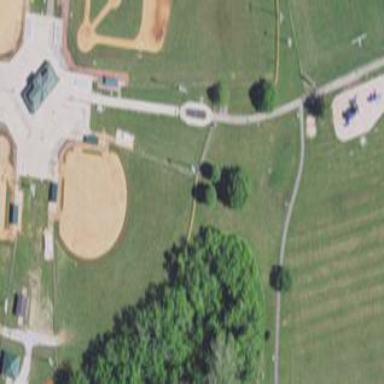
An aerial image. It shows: Baseball pitch for leisure land activities.